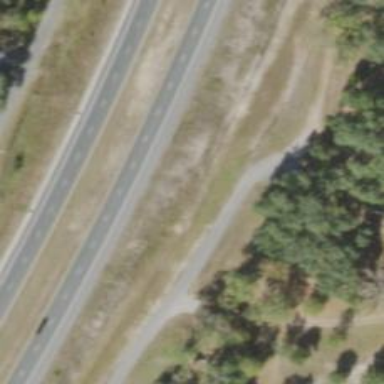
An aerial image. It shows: Asphalt trunk highway.